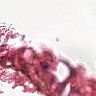
Metastatic tissue present: no